This plot shows a bearing's acceleration signal over time (raw waveform). Diagnose the bearing from this image, choosing from: normal, inner_race, outer_race, ball.
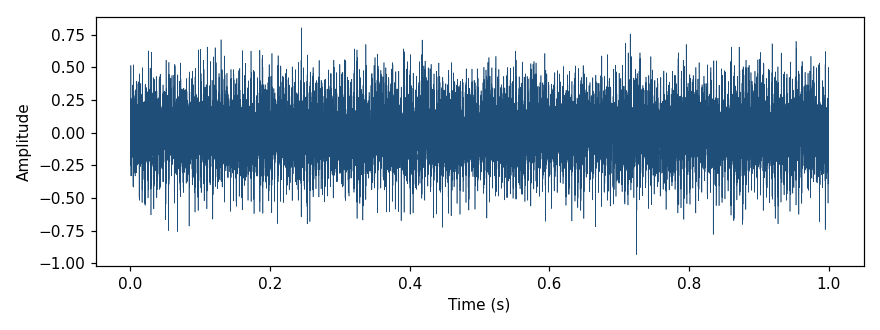
Answer: outer_race